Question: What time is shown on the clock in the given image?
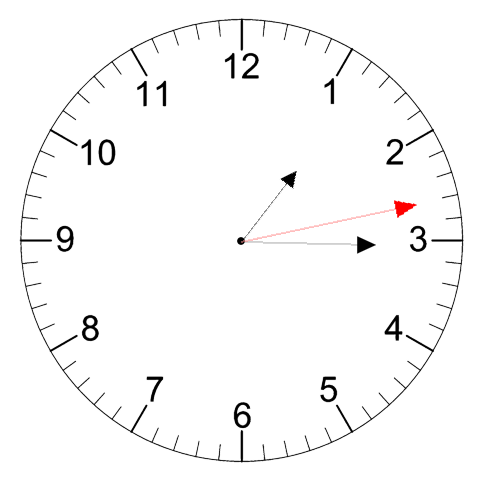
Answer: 01:15:13